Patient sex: F
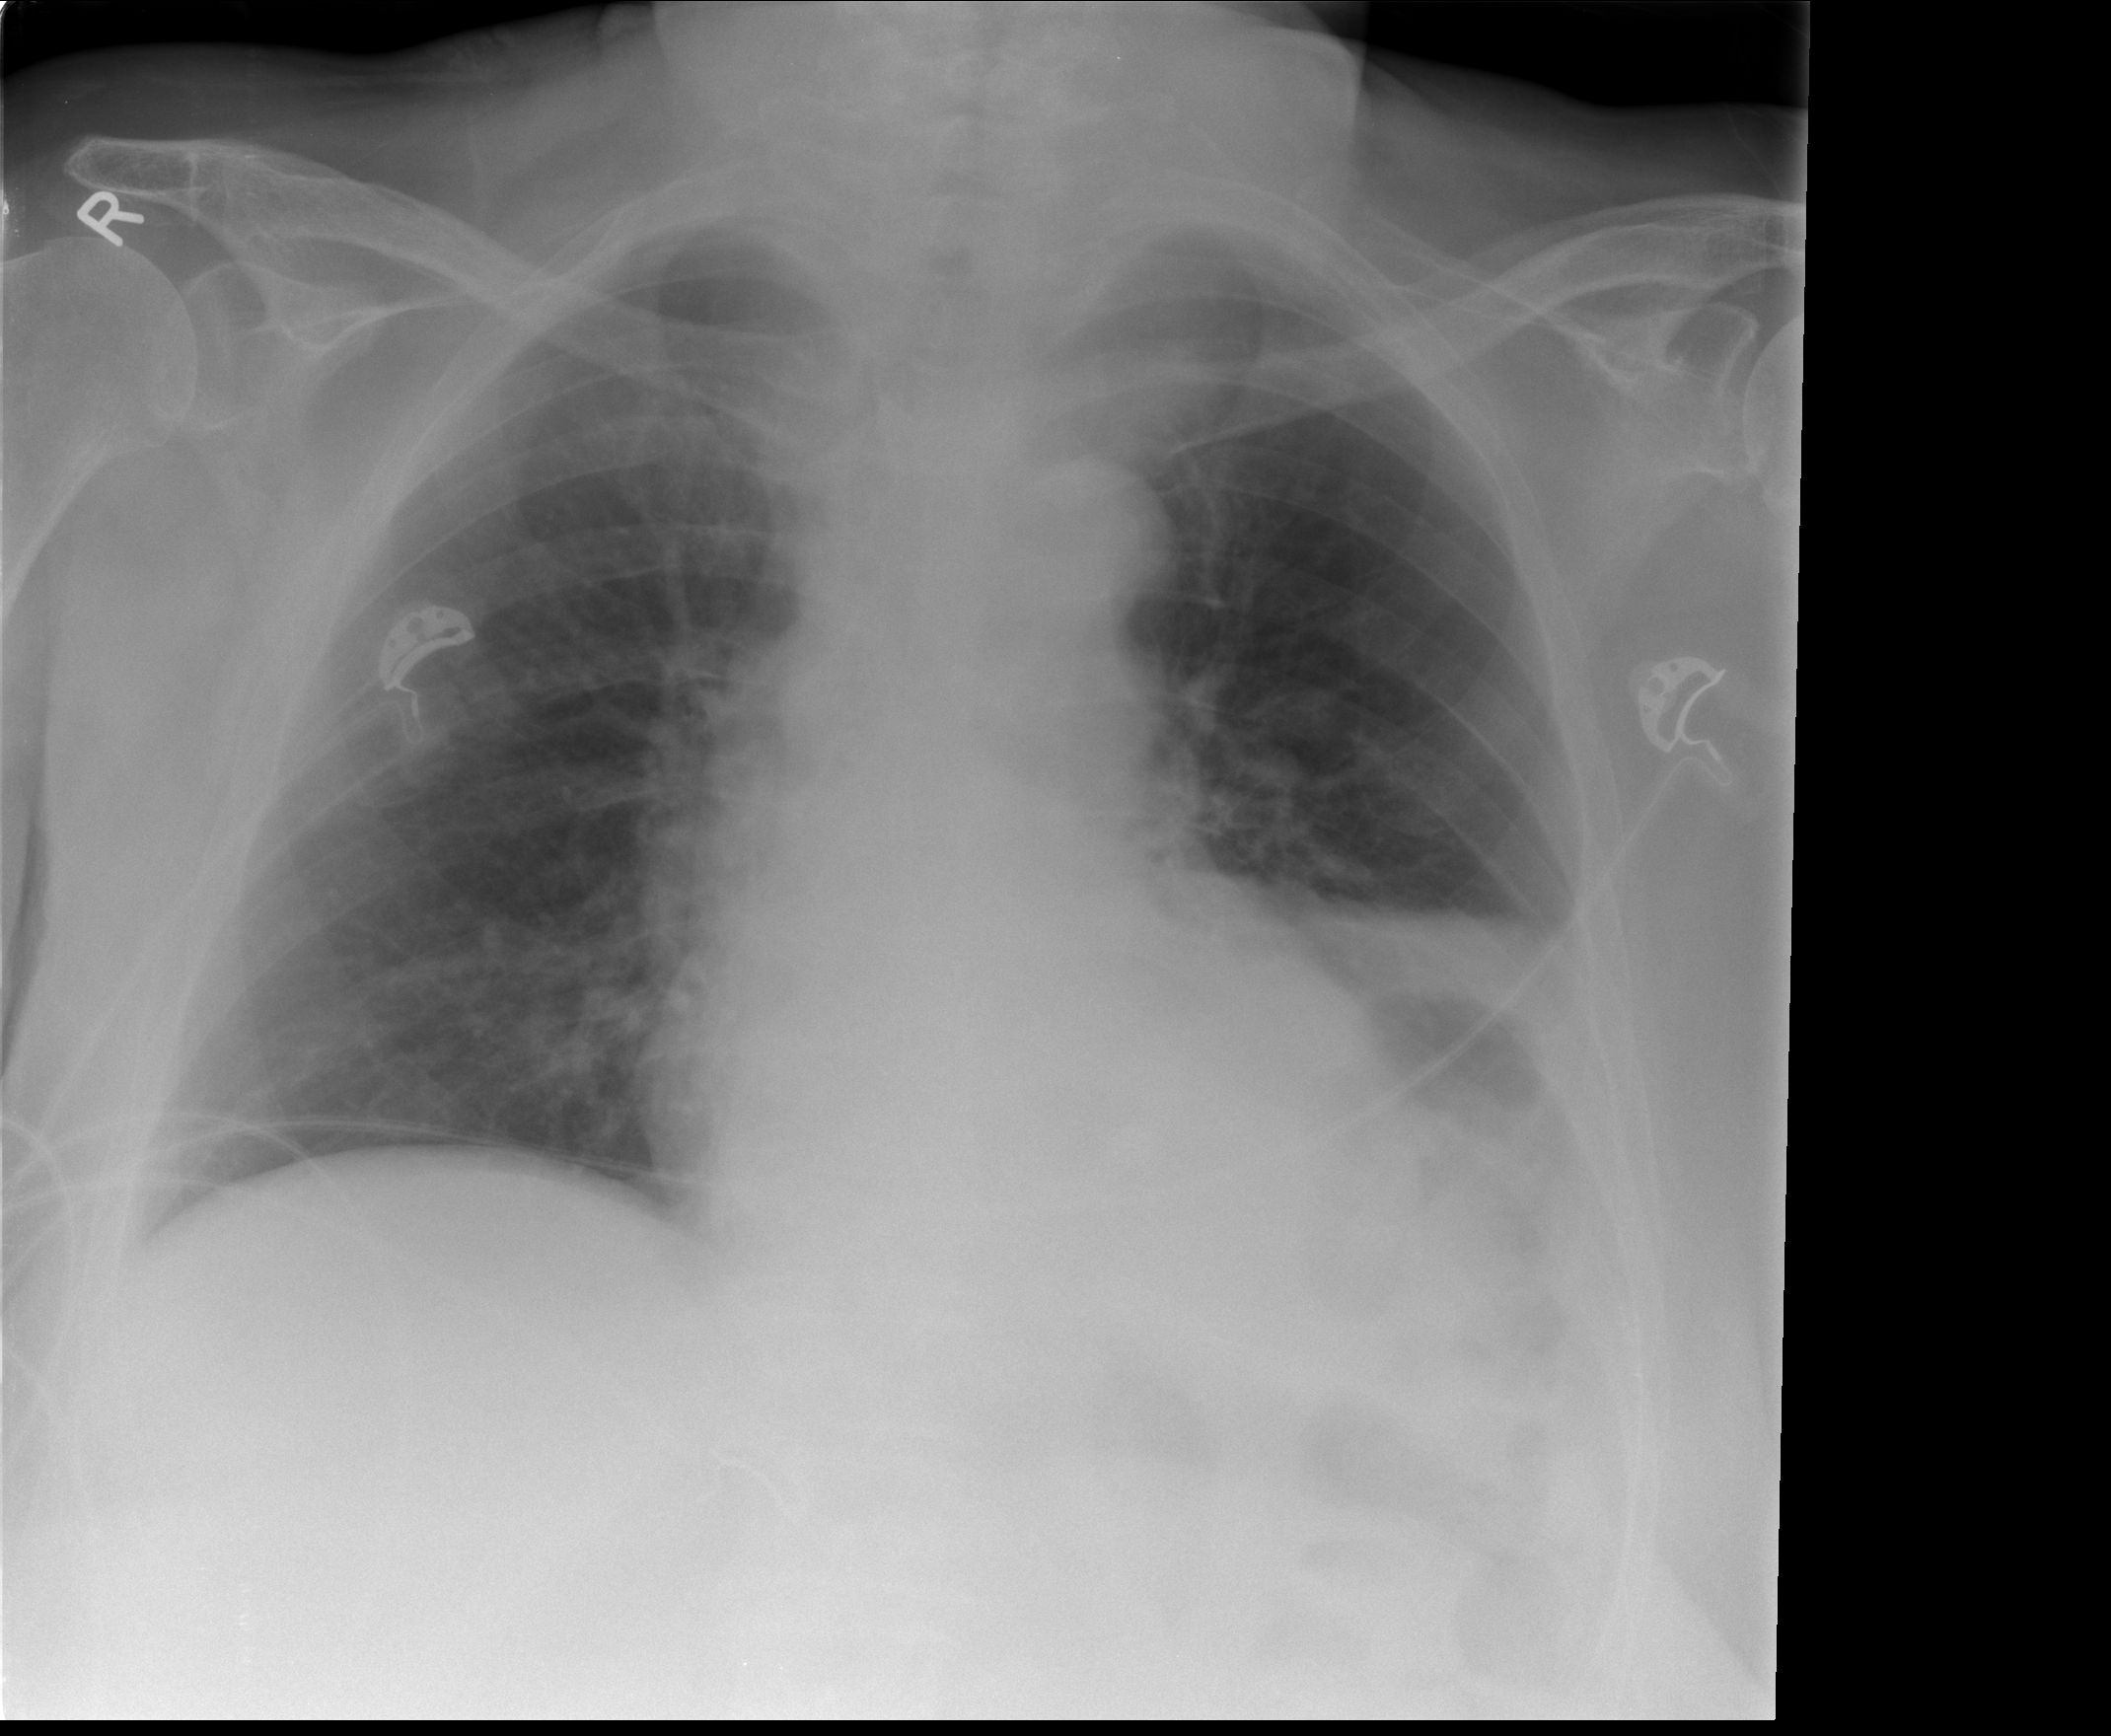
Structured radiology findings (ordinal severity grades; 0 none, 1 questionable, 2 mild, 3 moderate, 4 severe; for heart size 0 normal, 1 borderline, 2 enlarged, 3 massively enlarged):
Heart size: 1
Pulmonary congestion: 0
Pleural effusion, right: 0
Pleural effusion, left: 2
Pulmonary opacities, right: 0
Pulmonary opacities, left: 0
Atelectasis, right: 0
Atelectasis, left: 2